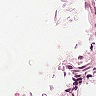
Metastatic tissue present: no